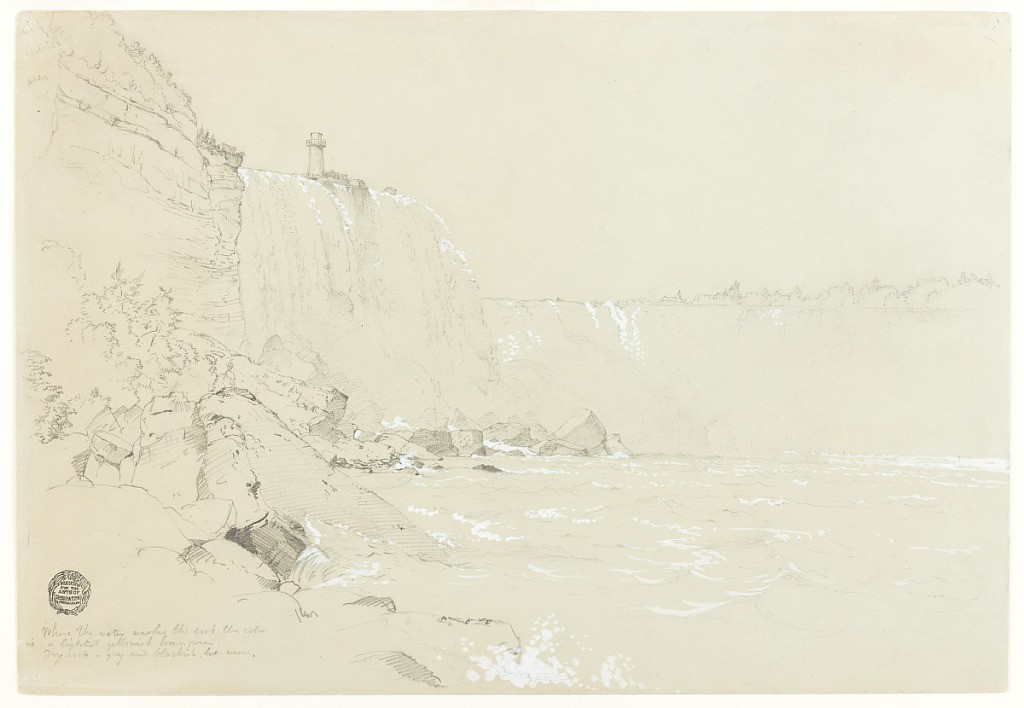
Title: Horseshoe Falls and the Terrapin Tower from Below, Niagara Falls, New York
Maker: Frederic Edwin Church, American, 1826–1900
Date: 1856
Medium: Graphite and white gouache on gray-green wove paper; verso: graphite
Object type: Drawing
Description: Landscape sketch showing a view of Horseshoe Falls and the Terrapin Tower from the bottom of Goat Island, near the river's edge. At left, boulders and stones are piled at the base of Goat Island. Above, the convex portion of Horseshoe Falls is topped by the Terrapin Tower, while the remaining, concave section of the falls curve to the edge of the leaf at right. Foliage is visible on the distant shore.

Verso: Loose atmosphere sketch showing a view of an arching rainbow in the mist of Niagara Falls.